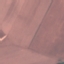
Land use / land cover class: AnnualCrop